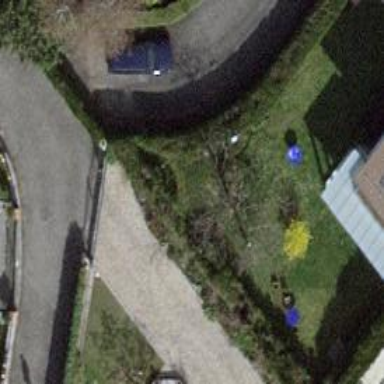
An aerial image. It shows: Garden enclosed by fence.